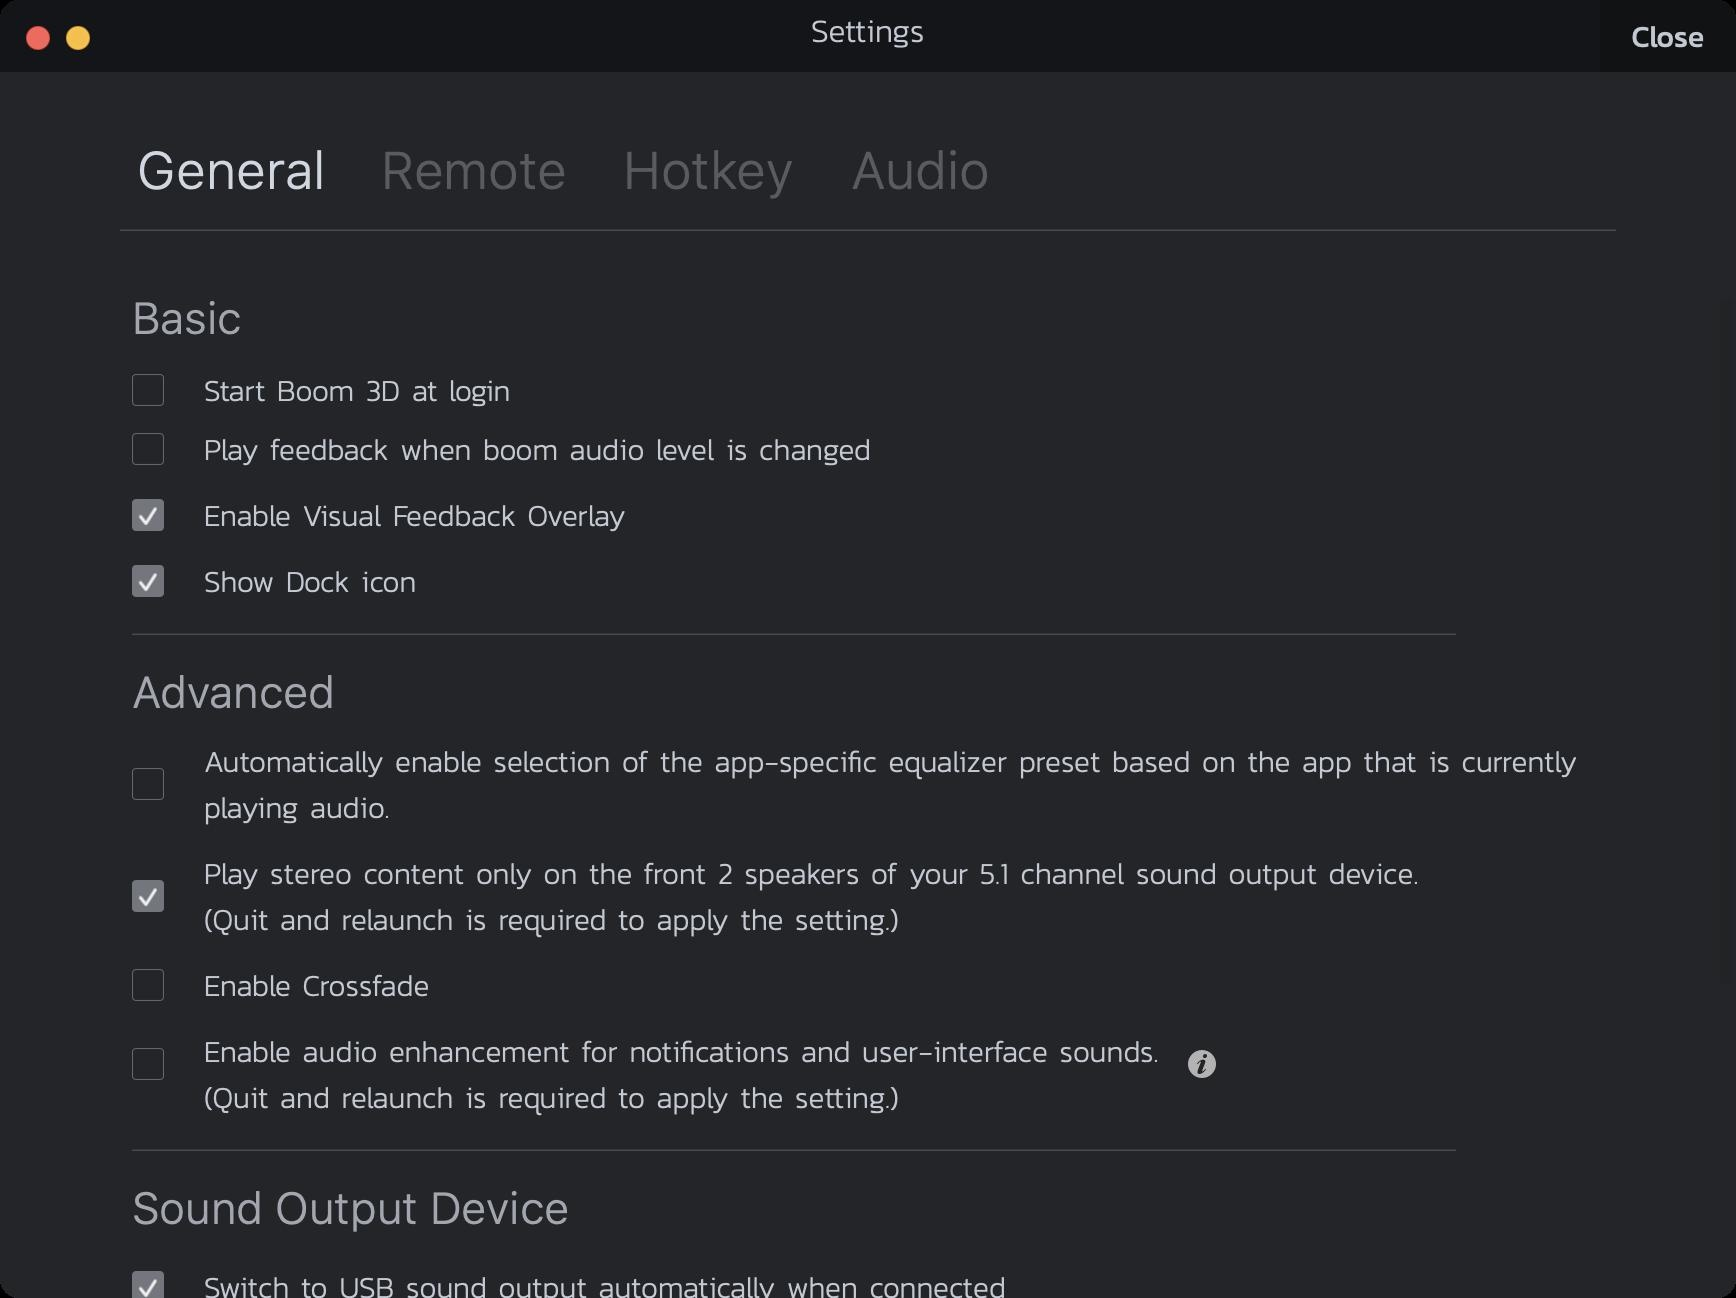
Accessibility tree:
{"name": "", "role": "AXWindow", "description": null, "role_description": "standard window", "value": null, "position": "322.00;97.00", "size": "868;649", "children": [{"name": null, "role": "AXGroup", "description": "Editable equallizer band", "role_description": "group", "value": null, "position": "106.50;299.00", "size": "612;280", "children": []}, {"name": null, "role": "AXStaticText", "description": null, "role_description": "text", "value": "32Hz", "position": "96.50;299.00", "size": "30;15", "children": []}, {"name": null, "role": "AXStaticText", "description": null, "role_description": "text", "value": "63Hz", "position": "162.83;299.00", "size": "30;15", "children": []}, {"name": null, "role": "AXStaticText", "description": null, "role_description": "text", "value": "125Hz", "position": "229.17;299.00", "size": "33;15", "children": []}, {"name": null, "role": "AXStaticText", "description": null, "role_description": "text", "value": "250Hz", "position": "295.50;299.00", "size": "36;15", "children": []}, {"name": null, "role": "AXStaticText", "description": null, "role_description": "text", "value": "500Hz", "position": "361.83;299.00", "size": "38;15", "children": []}, {"name": null, "role": "AXStaticText", "description": null, "role_description": "text", "value": "1kHz", "position": "428.17;299.00", "size": "28;15", "children": []}, {"name": null, "role": "AXStaticText", "description": null, "role_description": "text", "value": "2kHz", "position": "494.50;299.00", "size": "30;15", "children": []}, {"name": null, "role": "AXStaticText", "description": null, "role_description": "text", "value": "4kHz", "position": "560.83;299.00", "size": "30;15", "children": []}, {"name": null, "role": "AXStaticText", "description": null, "role_description": "text", "value": "8kHz", "position": "627.17;299.00", "size": "30;15", "children": []}, {"name": null, "role": "AXStaticText", "description": null, "role_description": "text", "value": "16kHz", "position": "693.50;299.00", "size": "34;15", "children": []}, {"name": null, "role": "AXSlider", "description": " Editable Equalizer Frequency Constrain ", "role_description": "slider", "value": -4.440892098500626e-16, "position": "759.50;351.50", "size": "24;180", "children": [{"name": null, "role": "AXValueIndicator", "description": null, "role_description": "value indicator", "value": -4.440892098500626e-16, "position": "759.50;441.50", "size": "24;16", "children": []}]}, {"name": null, "role": "AXStaticText", "description": null, "role_description": "text", "value": "EQUALIZER", "position": "79.00;248.50", "size": "77;23", "children": []}, {"name": null, "role": "AXStaticText", "description": null, "role_description": "text", "value": "Electronic", "position": "696.00;251.50", "size": "121;21", "children": []}, {"name": "", "role": "AXButton", "description": null, "role_description": "button", "value": null, "position": "823.00;242.00", "size": "15;36", "children": []}, {"name": "", "role": "AXButton", "description": null, "role_description": "button", "value": null, "position": "652.00;240.00", "size": "163;40", "children": []}, {"name": null, "role": "AXCheckBox", "description": "advanced", "role_description": "checkbox", "value": false, "position": "190.00;251.50", "size": "135;21", "children": []}, {"name": "", "role": "AXButton", "description": null, "role_description": "button", "value": null, "position": "23.00;243.00", "size": "38;38", "children": []}, {"name": "", "role": "AXCheckBox", "description": null, "role_description": "toggle button", "value": 0, "position": "593.00;248.50", "size": "43;27", "children": []}, {"name": "", "role": "AXCheckBox", "description": null, "role_description": "toggle button", "value": 1, "position": "522.00;56.00", "size": "16;16", "children": []}, {"name": null, "role": "AXStaticText", "description": null, "role_description": "text", "value": "Controlled", "position": "549.00;50.00", "size": "52;16", "children": []}, {"name": null, "role": "AXStaticText", "description": null, "role_description": "text", "value": "Boost ON", "position": "549.00;62.00", "size": "52;16", "children": []}, {"name": "", "role": "AXButton", "description": null, "role_description": "button", "value": null, "position": "22.00;47.50", "size": "34;33", "children": []}, {"name": null, "role": "AXSlider", "description": null, "role_description": "slider", "value": "35 %", "position": "95.00;54.50", "size": "409;19", "children": [{"name": null, "role": "AXValueIndicator", "description": null, "role_description": "value indicator", "value": 2.0, "position": "232.50;54.00", "size": "20;20", "children": []}]}, {"name": "Experience_More", "role": "AXButton", "description": null, "role_description": "button", "value": null, "position": "741.00;52.00", "size": "111;24", "children": []}, {"name": null, "role": "AXStaticText", "description": null, "role_description": "text", "value": "Output", "position": "620.00;56.50", "size": "44;15", "children": []}, {"name": "", "role": "AXButton", "description": null, "role_description": "button", "value": null, "position": "666.00;57.00", "size": "14;14", "children": []}, {"name": "", "role": "AXButton", "description": null, "role_description": "button", "value": null, "position": "612.00;51.00", "size": "80;26", "children": []}, {"name": null, "role": "AXImage", "description": "3d surround background", "role_description": "image", "value": null, "position": "0.00;92.00", "size": "185;141", "children": []}, {"name": "", "role": "AXCheckBox", "description": null, "role_description": "toggle button", "value": 0, "position": "73.00;129.00", "size": "38;38", "children": []}, {"name": "3D_SURROUND", "role": "AXButton", "description": null, "role_description": "button", "value": null, "position": "47.00;171.50", "size": "90;19", "children": []}, {"name": null, "role": "AXScrollArea", "description": null, "role_description": "scroll area", "value": null, "position": "190.00;92.00", "size": "678;125", "children": [{"name": null, "role": "AXList", "description": null, "role_description": "collection", "value": null, "position": "190.00;92.00", "size": "678;125", "children": [{"name": null, "role": "AXList", "description": null, "role_description": "section", "value": null, "position": "190.00;99.00", "size": "675;111", "children": [{"name": null, "role": "AXGroup", "description": null, "role_description": "group", "value": null, "position": "190.00;99.00", "size": "135;111", "children": [{"name": "", "role": "AXButton", "description": null, "role_description": "button", "value": null, "position": "238.50;136.00", "size": "38;38", "children": []}, {"name": "AMBIENCE", "role": "AXButton", "description": null, "role_description": "button", "value": null, "position": "226.00;178.00", "size": "63;19", "children": []}]}, {"name": null, "role": "AXGroup", "description": null, "role_description": "group", "value": null, "position": "325.00;99.00", "size": "135;111", "children": [{"name": "", "role": "AXButton", "description": null, "role_description": "button", "value": null, "position": "373.50;136.00", "size": "38;38", "children": []}, {"name": "FIDELITY", "role": "AXButton", "description": null, "role_description": "button", "value": null, "position": "365.50;184.00", "size": "54;19", "children": []}]}, {"name": null, "role": "AXGroup", "description": null, "role_description": "group", "value": null, "position": "460.00;99.00", "size": "135;111", "children": [{"name": "", "role": "AXButton", "description": null, "role_description": "button", "value": null, "position": "508.50;136.00", "size": "38;38", "children": []}, {"name": "NIGHT_MODE", "role": "AXButton", "description": null, "role_description": "button", "value": null, "position": "488.50;184.00", "size": "78;19", "children": []}]}, {"name": null, "role": "AXGroup", "description": null, "role_description": "group", "value": null, "position": "595.00;99.00", "size": "135;111", "children": [{"name": "", "role": "AXButton", "description": null, "role_description": "button", "value": null, "position": "643.50;136.00", "size": "38;38", "children": []}, {"name": "SPATIAL", "role": "AXButton", "description": null, "role_description": "button", "value": null, "position": "637.50;178.00", "size": "50;19", "children": []}]}, {"name": null, "role": "AXGroup", "description": null, "role_description": "group", "value": null, "position": "730.00;99.00", "size": "135;111", "children": [{"name": "", "role": "AXButton", "description": null, "role_description": "button", "value": null, "position": "778.50;136.00", "size": "38;38", "children": []}, {"name": "PITCH", "role": "AXButton", "description": null, "role_description": "button", "value": null, "position": "779.00;174.00", "size": "37;32", "children": []}]}]}]}]}, {"name": null, "role": "AXSlider", "description": null, "role_description": "slider", "value": 0.0, "position": "20.00;94.00", "size": "322;9", "children": [{"name": null, "role": "AXValueIndicator", "description": null, "role_description": "value indicator", "value": 0.0, "position": "20.00;84.50", "size": "24;28", "children": []}]}, {"name": null, "role": "AXSlider", "description": null, "role_description": "slider", "value": 0.0, "position": "526.00;94.00", "size": "322;9", "children": [{"name": null, "role": "AXValueIndicator", "description": null, "role_description": "value indicator", "value": 0.0, "position": "526.00;84.50", "size": "24;28", "children": []}]}, {"name": null, "role": "AXStaticText", "description": null, "role_description": "text", "value": "Soft Rendering", "position": "40.00;96.00", "size": "65;14", "children": []}, {"name": null, "role": "AXStaticText", "description": null, "role_description": "text", "value": "OFF", "position": "40.00;106.00", "size": "20;14", "children": []}, {"name": "", "role": "AXButton", "description": null, "role_description": "button", "value": null, "position": "642.00;603.50", "size": "22;22", "children": []}, {"name": null, "role": "AXStaticText", "description": null, "role_description": "text", "value": "Drag and drop songs to play", "position": "76.00;604.00", "size": "186;21", "children": []}, {"name": null, "role": "AXSlider", "description": null, "role_description": "slider", "value": 0.0, "position": "358.00;620.50", "size": "184;20", "children": [{"name": null, "role": "AXValueIndicator", "description": null, "role_description": "value indicator", "value": 0.0, "position": "nan;625.50", "size": "3;11", "children": []}]}, {"name": "", "role": "AXButton", "description": null, "role_description": "button", "value": null, "position": "410.00;597.50", "size": "11;14", "children": []}, {"name": "", "role": "AXCheckBox", "description": null, "role_description": "toggle button", "value": 0, "position": "443.00;596.50", "size": "14;16", "children": []}, {"name": "", "role": "AXButton", "description": null, "role_description": "button", "value": null, "position": "479.00;597.50", "size": "11;14", "children": []}, {"name": "", "role": "AXButton", "description": null, "role_description": "button", "value": null, "position": "24.00;596.00", "size": "22;31", "children": []}, {"name": "", "role": "AXButton", "description": null, "role_description": "button", "value": null, "position": "709.00;605.50", "size": "18;18", "children": []}, {"name": null, "role": "AXTextField", "description": null, "role_description": "search text field", "value": "", "position": "729.00;604.50", "size": "91;20", "children": []}, {"name": "Close", "role": "AXButton", "description": null, "role_description": "button", "value": null, "position": "800.00;0.00", "size": "68;36", "children": []}, {"name": null, "role": "AXStaticText", "description": null, "role_description": "text", "value": "Settings", "position": "403.50;3.00", "size": "61;24", "children": []}, {"name": null, "role": "AXScrollArea", "description": null, "role_description": "scroll area", "value": null, "position": "60.00;65.00", "size": "748;50", "children": [{"name": null, "role": "AXList", "description": null, "role_description": "collection", "value": null, "position": "60.00;65.00", "size": "748;50", "children": [{"name": null, "role": "AXList", "description": null, "role_description": "section", "value": null, "position": "60.00;65.00", "size": "445;40", "children": [{"name": null, "role": "AXGroup", "description": null, "role_description": "group", "value": null, "position": "60.00;65.00", "size": "112;40", "children": [{"name": "General", "role": "AXButton", "description": null, "role_description": "button", "value": null, "position": "60.00;65.00", "size": "112;40", "children": []}]}, {"name": null, "role": "AXGroup", "description": null, "role_description": "group", "value": null, "position": "182.00;65.00", "size": "111;40", "children": [{"name": "Remote", "role": "AXButton", "description": null, "role_description": "button", "value": null, "position": "182.00;65.00", "size": "110;40", "children": []}]}, {"name": null, "role": "AXGroup", "description": null, "role_description": "group", "value": null, "position": "302.50;65.00", "size": "104;40", "children": [{"name": "Hotkey", "role": "AXButton", "description": null, "role_description": "button", "value": null, "position": "302.50;65.00", "size": "104;40", "children": []}]}, {"name": null, "role": "AXGroup", "description": null, "role_description": "group", "value": null, "position": "416.00;65.00", "size": "89;40", "children": [{"name": "Audio", "role": "AXButton", "description": null, "role_description": "button", "value": null, "position": "416.00;65.00", "size": "89;40", "children": []}]}]}]}, {"name": null, "role": "AXScrollBar", "description": null, "role_description": "scroll bar", "value": 0.0, "position": "792.00;65.00", "size": "16;50", "children": []}]}, {"name": null, "role": "AXScrollArea", "description": null, "role_description": "scroll area", "value": null, "position": "0.00;146.00", "size": "868;503", "children": [{"name": null, "role": "AXTable", "description": null, "role_description": "table", "value": null, "position": "0.00;146.00", "size": "857;740", "children": [{"name": null, "role": "AXRow", "description": null, "role_description": "table row", "value": null, "position": "0.00;146.00", "size": "857;740", "children": [{"name": null, "role": "AXCell", "description": null, "role_description": "cell", "value": null, "position": "0.00;146.00", "size": "857;740", "children": [{"name": null, "role": "AXStaticText", "description": null, "role_description": "text", "value": "Basic", "position": "64.00;146.00", "size": "60;26", "children": []}, {"name": "", "role": "AXCheckBox", "description": null, "role_description": "toggle button", "value": 0, "position": "66.00;187.00", "size": "16;16", "children": []}, {"name": "Start_Boom_3D_at_login", "role": "AXButton", "description": null, "role_description": "button", "value": null, "position": "102.00;187.00", "size": "158;16", "children": []}, {"name": "", "role": "AXCheckBox", "description": null, "role_description": "toggle button", "value": 0, "position": "66.00;216.50", "size": "16;16", "children": []}, {"name": "Play_feedback_when_boom_audio_level_is_changed", "role": "AXButton", "description": null, "role_description": "button", "value": null, "position": "102.00;213.00", "size": "338;23", "children": []}, {"name": "", "role": "AXCheckBox", "description": null, "role_description": "toggle button", "value": 1, "position": "66.00;249.50", "size": "16;16", "children": []}, {"name": "Enable_Visual_Feedback_Overlay", "role": "AXButton", "description": null, "role_description": "button", "value": null, "position": "102.00;246.00", "size": "215;23", "children": []}, {"name": "", "role": "AXCheckBox", "description": null, "role_description": "toggle button", "value": 1, "position": "66.00;282.50", "size": "16;16", "children": []}, {"name": "Show_Dock_icon", "role": "AXButton", "description": null, "role_description": "button", "value": null, "position": "102.00;279.00", "size": "111;23", "children": []}, {"name": null, "role": "AXStaticText", "description": null, "role_description": "text", "value": "Advanced", "position": "64.00;333.00", "size": "106;26", "children": []}, {"name": "", "role": "AXCheckBox", "description": null, "role_description": "toggle button", "value": 0, "position": "66.00;384.00", "size": "16;16", "children": []}, {"name": "Automatically_enable_selection_of_the_app-specific_equalizer_preset_based_on_the_app_that_is_currently\nplaying_audio.", "role": "AXButton", "description": null, "role_description": "button", "value": null, "position": "102.00;369.00", "size": "691;46", "children": []}, {"name": "", "role": "AXCheckBox", "description": null, "role_description": "toggle button", "value": 1, "position": "66.00;440.00", "size": "16;16", "children": []}, {"name": "Play_stereo_content_only_on_the_front_2_speakers_of_your_5.1_channel_sound_output_device.\n(Quit_and_relaunch_is_required_to_apply_the_setting.)", "role": "AXButton", "description": null, "role_description": "button", "value": null, "position": "102.00;425.00", "size": "612;46", "children": []}, {"name": "", "role": "AXCheckBox", "description": null, "role_description": "toggle button", "value": 0, "position": "66.00;484.50", "size": "16;16", "children": []}, {"name": "Enable_Crossfade", "role": "AXButton", "description": null, "role_description": "button", "value": null, "position": "102.00;481.00", "size": "117;23", "children": []}, {"name": "", "role": "AXCheckBox", "description": null, "role_description": "toggle button", "value": 0, "position": "66.00;524.00", "size": "16;16", "children": []}, {"name": "Enable_audio_enhancement_for_notifications_and_user-interface_sounds.\n(Quit_and_relaunch_is_required_to_apply_the_setting.)", "role": "AXButton", "description": null, "role_description": "button", "value": null, "position": "102.00;514.00", "size": "482;46", "children": []}, {"name": "", "role": "AXButton", "description": null, "role_description": "button", "value": null, "position": "594.00;525.00", "size": "14;14", "children": []}, {"name": null, "role": "AXStaticText", "description": null, "role_description": "text", "value": "Sound Output Device", "position": "64.00;591.00", "size": "223;26", "children": []}, {"name": "", "role": "AXCheckBox", "description": null, "role_description": "toggle button", "value": 1, "position": "66.00;635.50", "size": "16;16", "children": []}, {"name": "Switch_to_USB_sound_output_automatically_when_connected", "role": "AXButton", "description": null, "role_description": "button", "value": null, "position": "102.00;632.00", "size": "406;23", "children": []}, {"name": "", "role": "AXCheckBox", "description": null, "role_description": "toggle button", "value": 1, "position": "66.00;668.50", "size": "16;16", "children": []}, {"name": "Switch_to_Bluetooth_sound_output_automatically_when_connected", "role": "AXButton", "description": null, "role_description": "button", "value": null, "position": "102.00;665.00", "size": "441;23", "children": []}, {"name": "", "role": "AXCheckBox", "description": null, "role_description": "toggle button", "value": 0, "position": "66.00;701.50", "size": "16;16", "children": []}, {"name": "Switch_to_external_display_sound_output_automatically_when_connected", "role": "AXButton", "description": null, "role_description": "button", "value": null, "position": "102.00;698.00", "size": "483;23", "children": []}, {"name": "", "role": "AXCheckBox", "description": null, "role_description": "toggle button", "value": 0, "position": "66.00;734.50", "size": "16;16", "children": []}, {"name": "Allow_unsupported_audio_driver_(not_recommended)", "role": "AXButton", "description": null, "role_description": "button", "value": null, "position": "102.00;731.00", "size": "352;23", "children": []}, {"name": "", "role": "AXButton", "description": null, "role_description": "button", "value": null, "position": "459.00;734.50", "size": "14;14", "children": []}, {"name": "", "role": "AXCheckBox", "description": null, "role_description": "toggle button", "value": 1, "position": "66.00;767.50", "size": "16;16", "children": []}, {"name": "Notify_me_when_unsupported_audio_driver_is_selected_", "role": "AXButton", "description": null, "role_description": "button", "value": null, "position": "102.00;764.00", "size": "371;23", "children": []}, {"name": "", "role": "AXCheckBox", "description": null, "role_description": "toggle button", "value": 0, "position": "66.00;812.00", "size": "16;16", "children": []}, {"name": "Allow_Boom_3D_to_apply_effects_to_audio_on_bluetooth_devices_that_are_in_mono/single_\nchannel_mode", "role": "AXButton", "description": null, "role_description": "button", "value": null, "position": "102.00;797.00", "size": "690;46", "children": []}]}]}, {"name": null, "role": "AXColumn", "description": null, "role_description": "column", "value": null, "position": "0.00;146.00", "size": "857;740", "children": []}]}, {"name": null, "role": "AXScrollBar", "description": null, "role_description": "scroll bar", "value": 0.0, "position": "857.00;146.00", "size": "11;503", "children": [{"name": null, "role": "AXValueIndicator", "description": null, "role_description": "value indicator", "value": 0.0, "position": "857.00;148.00", "size": "11;345", "children": []}, {"name": null, "role": "AXButton", "description": null, "role_description": "increment arrow button", "value": null, "position": "857.00;146.00", "size": "0;0", "children": []}, {"name": null, "role": "AXButton", "description": null, "role_description": "decrement arrow button", "value": null, "position": "857.00;146.00", "size": "0;0", "children": []}, {"name": null, "role": "AXButton", "description": null, "role_description": "increment page button", "value": null, "position": "857.00;493.50", "size": "11;156", "children": []}, {"name": null, "role": "AXButton", "description": null, "role_description": "decrement page button", "value": null, "position": "857.00;146.00", "size": "11;2", "children": []}]}]}, {"name": null, "role": "AXToolbar", "description": null, "role_description": "toolbar", "value": null, "position": "0.00;0.00", "size": "868;38", "children": []}, {"name": null, "role": "AXButton", "description": null, "role_description": "close button", "value": null, "position": "12.00;11.00", "size": "14;16", "children": []}, {"name": null, "role": "AXButton", "description": null, "role_description": "minimize button", "value": null, "position": "32.00;11.00", "size": "14;16", "children": []}]}